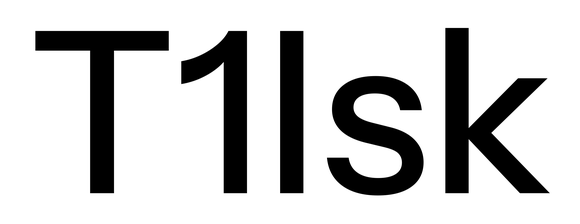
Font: InstrumentSans_Medium